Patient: sex F, age 57
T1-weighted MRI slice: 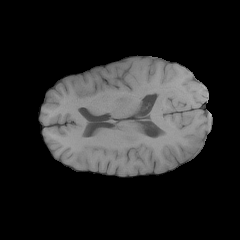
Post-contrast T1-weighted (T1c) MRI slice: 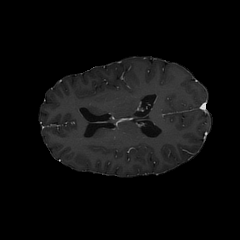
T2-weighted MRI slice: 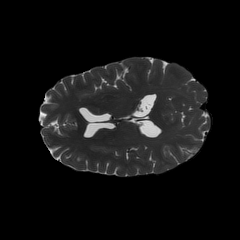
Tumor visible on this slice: no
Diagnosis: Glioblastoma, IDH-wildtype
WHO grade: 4